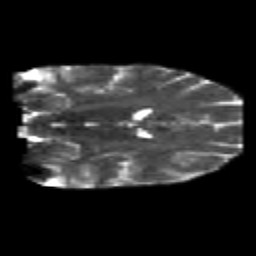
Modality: T2w
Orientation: coronal
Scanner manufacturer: siemens
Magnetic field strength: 3 T
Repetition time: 6.8 s
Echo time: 0.093 s